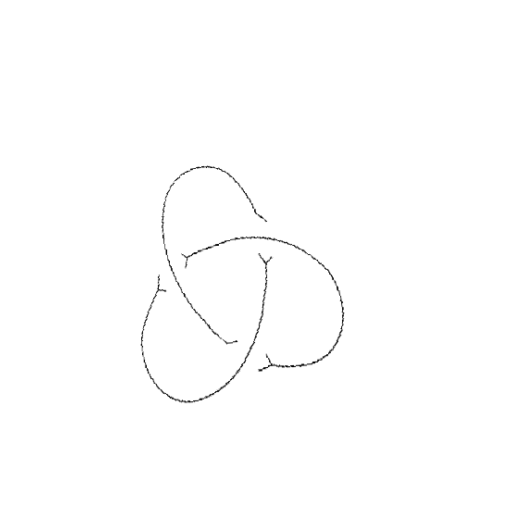
Crossing number: 3